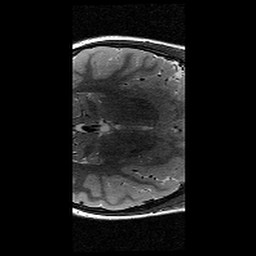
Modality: T2w
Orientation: axial
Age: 10
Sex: female
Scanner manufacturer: siemens
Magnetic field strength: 3 T
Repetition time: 9.23 s
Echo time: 0.067 s